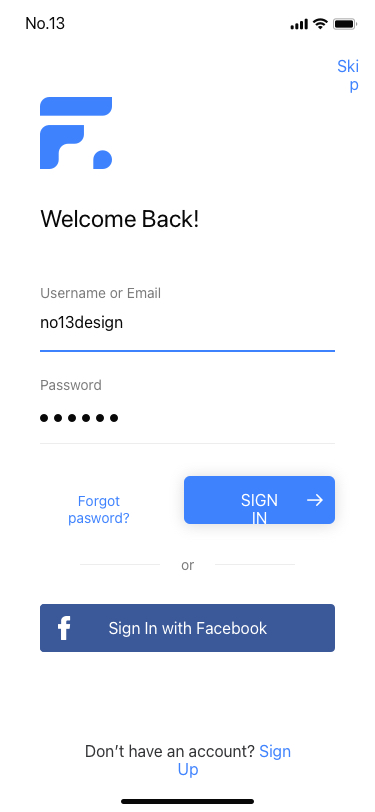
Text in this UI design:
Sign In with Facebook
or
Don’t have an account? Sign Up
Forgot pasword?
no13design
Username or Email
Password
Welcome Back!
Skip